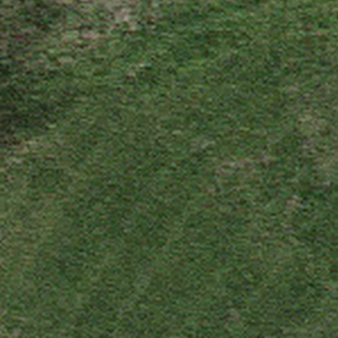
Label: other